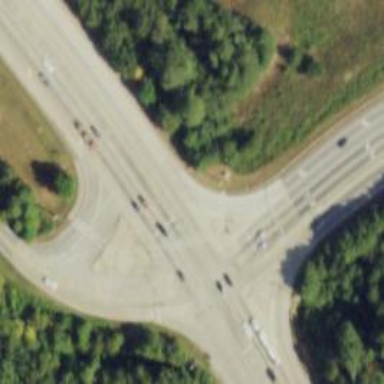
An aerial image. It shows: Trunk link highway.